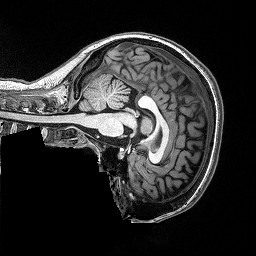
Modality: T1w
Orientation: sagittal